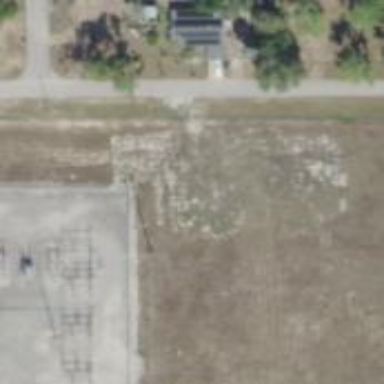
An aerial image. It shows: Power pole.